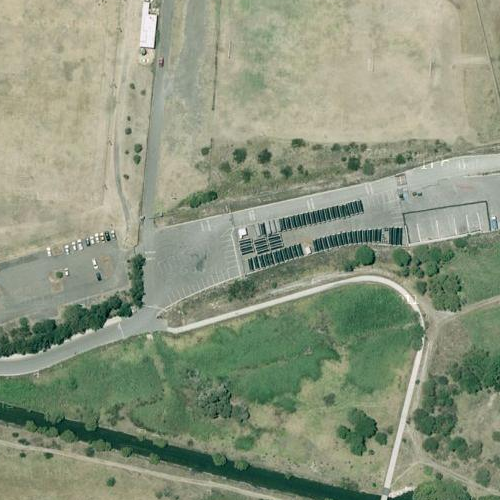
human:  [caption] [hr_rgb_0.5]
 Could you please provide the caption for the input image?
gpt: A meadow with some green bushes on it while some roads passed by .

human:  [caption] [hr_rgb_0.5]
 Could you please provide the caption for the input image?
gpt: This is a meadow with some green bushes on it while some roads passed by .

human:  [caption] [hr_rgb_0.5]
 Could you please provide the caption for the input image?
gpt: A meadow with bushes and roads on it while some houses beside .

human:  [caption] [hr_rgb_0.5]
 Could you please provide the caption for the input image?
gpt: Some green bushes and paths on the meadow with some houses beside .

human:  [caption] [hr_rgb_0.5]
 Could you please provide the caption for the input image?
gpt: There are some green bushes and paths on the meadow while some houses beside .